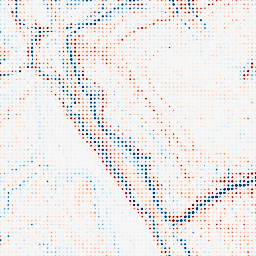
Category: edge_preserving
Decomposition family: bilateral
Decomposition parameters: d: 15
sigma_color: 75
sigma_space: 75
Upsampling method: sinc_blackman
Upsampling parameters: scale: 8
kernel_size: 4
Upsampling scale: 8